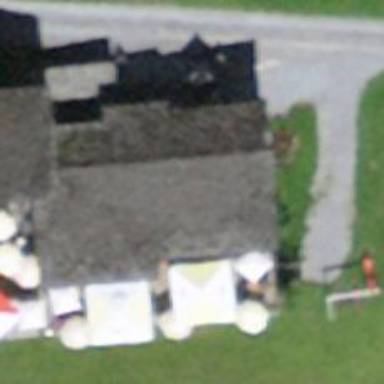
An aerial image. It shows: Restaurant.